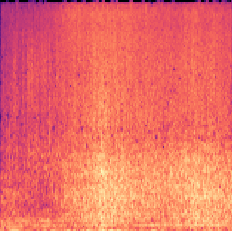
Sound class: Sea waves